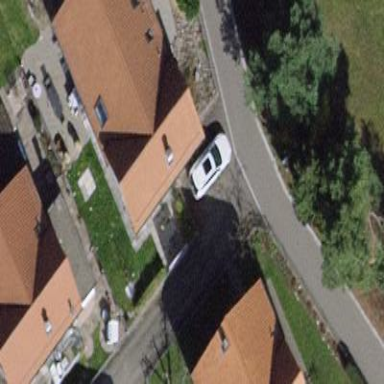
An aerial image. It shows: Detached building.